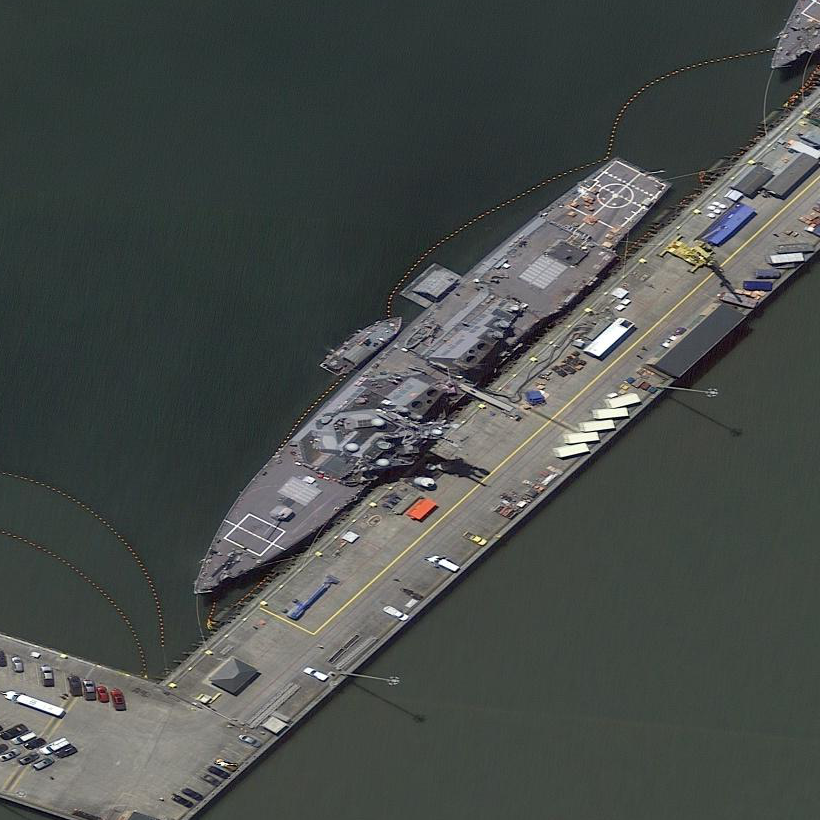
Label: destroyer